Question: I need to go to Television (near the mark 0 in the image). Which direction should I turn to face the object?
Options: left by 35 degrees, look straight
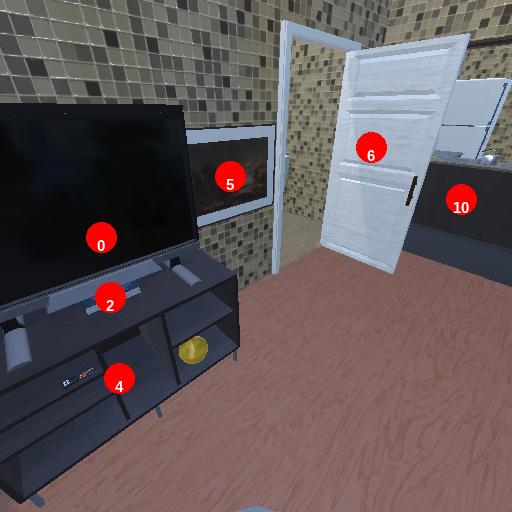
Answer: left by 35 degrees